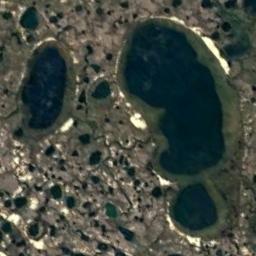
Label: lake